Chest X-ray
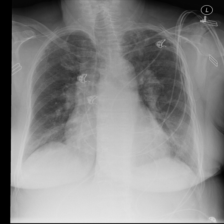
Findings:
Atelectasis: negative
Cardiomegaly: positive
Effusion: positive
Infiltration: negative
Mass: negative
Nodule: negative
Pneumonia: negative
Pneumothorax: negative
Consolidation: negative
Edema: negative
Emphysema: negative
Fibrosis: negative
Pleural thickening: negative
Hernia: negative